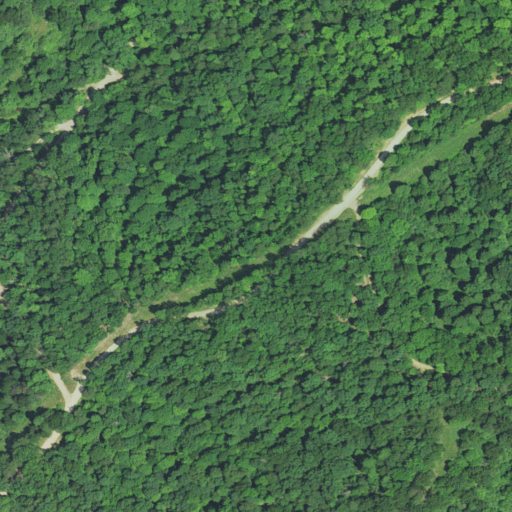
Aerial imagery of ridge(s) in West Virginia named Mulberry Ridge containing deciduous forest, open development, and mixed forest